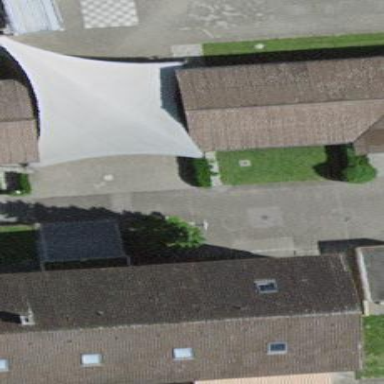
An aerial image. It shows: Sun shelter providing shade as amenity.